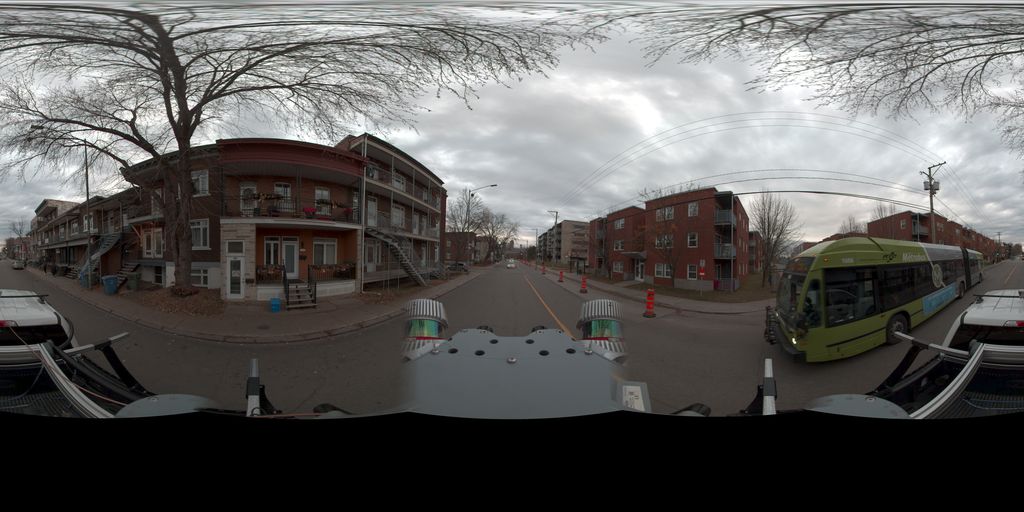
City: quebec_city